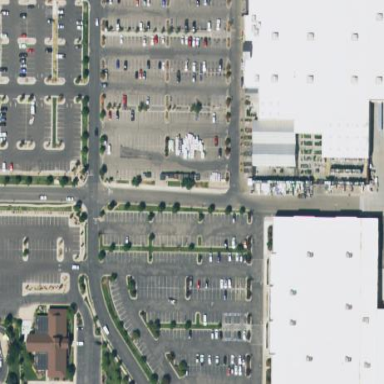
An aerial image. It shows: Retail area.